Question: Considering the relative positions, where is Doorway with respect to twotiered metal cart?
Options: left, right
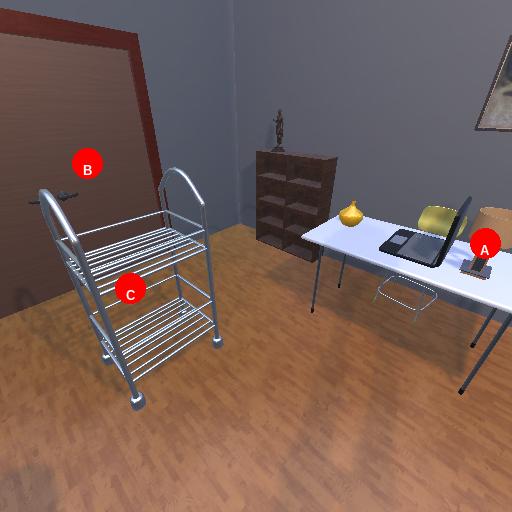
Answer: left